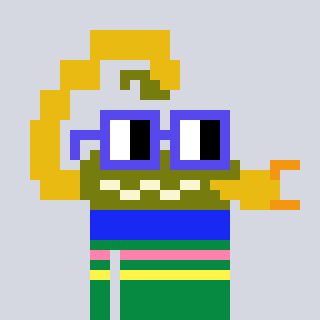
a pixel art character with square blue glasses, a scorpion-shaped head and a green-colored body on a cool background